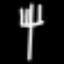
Label: fork